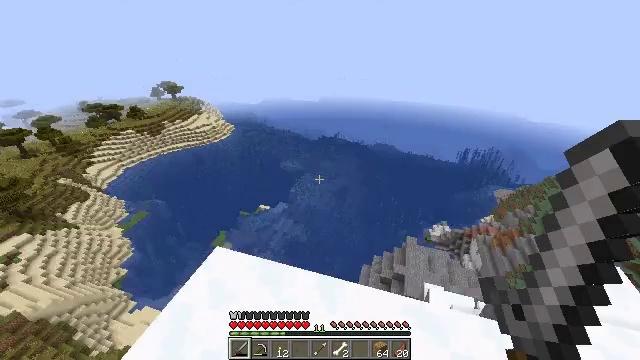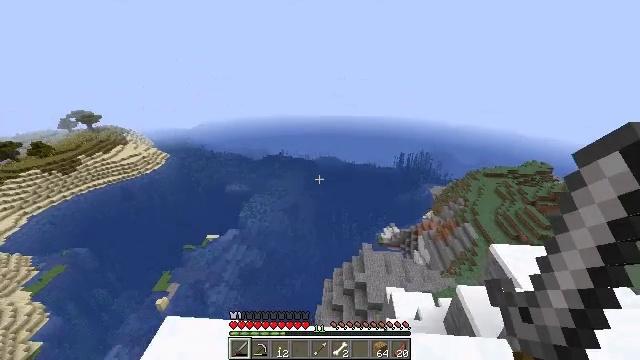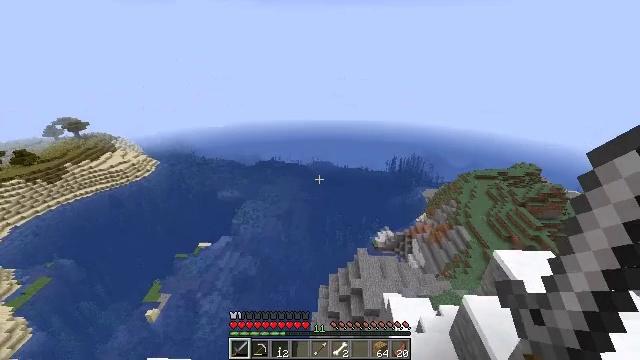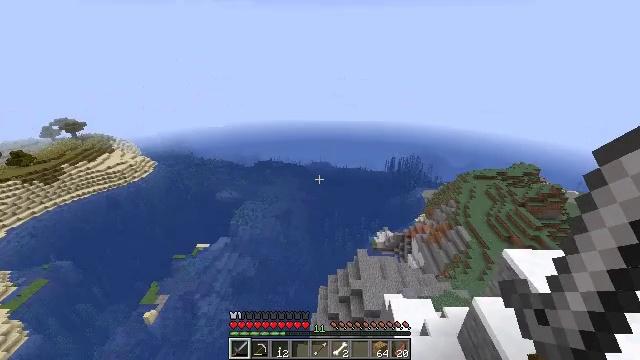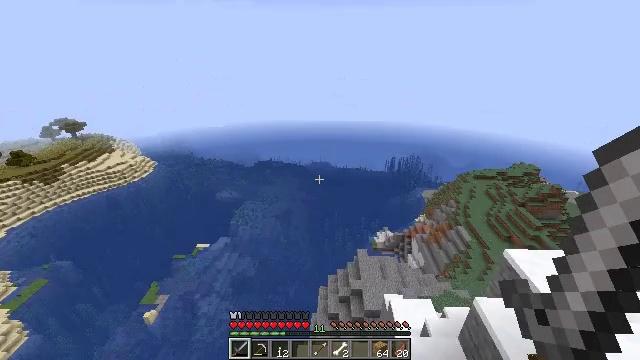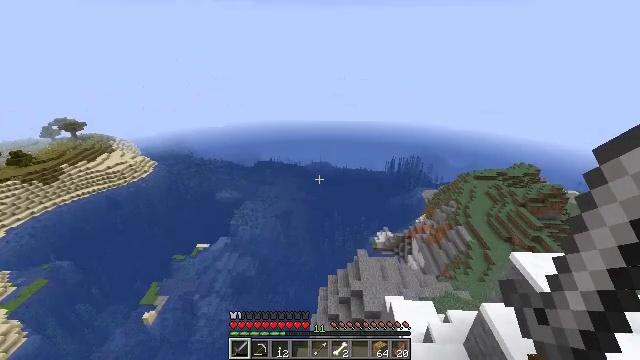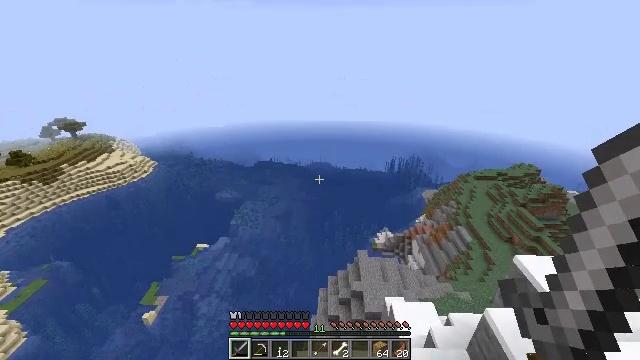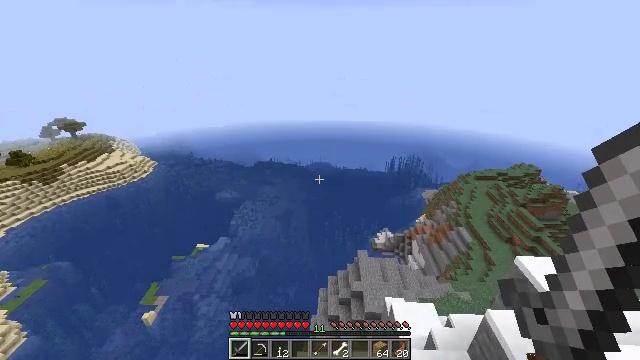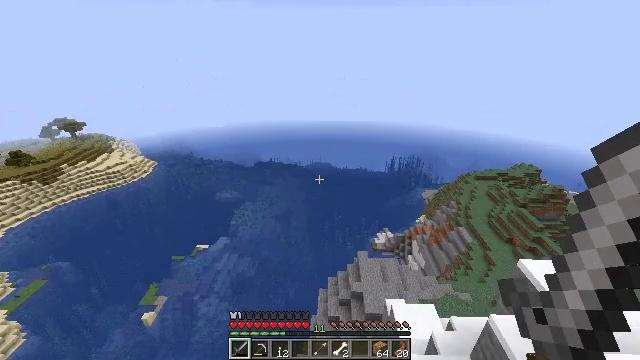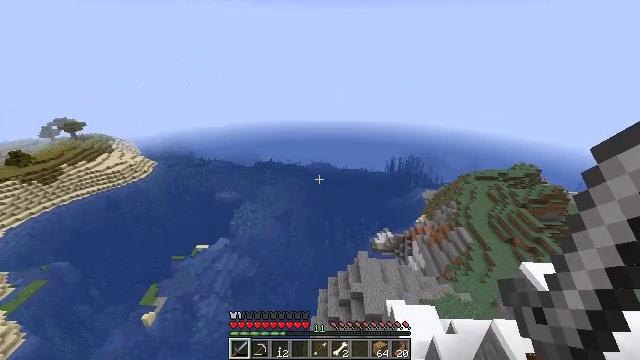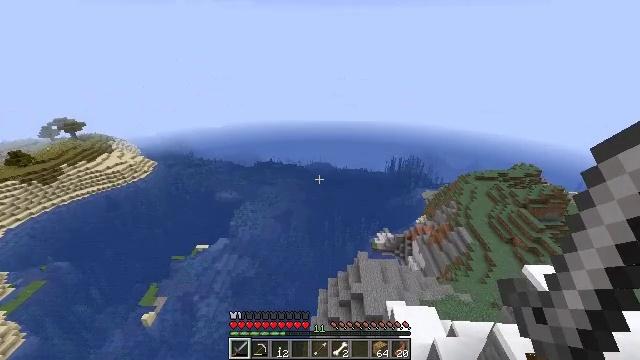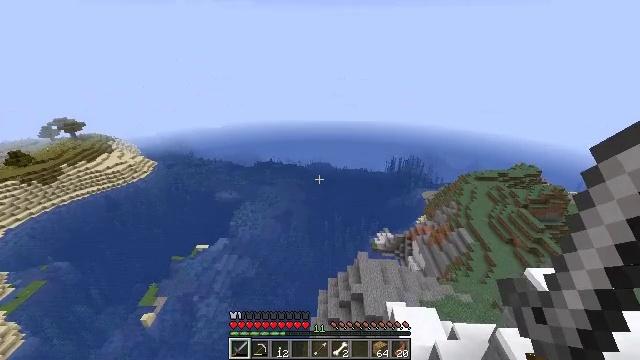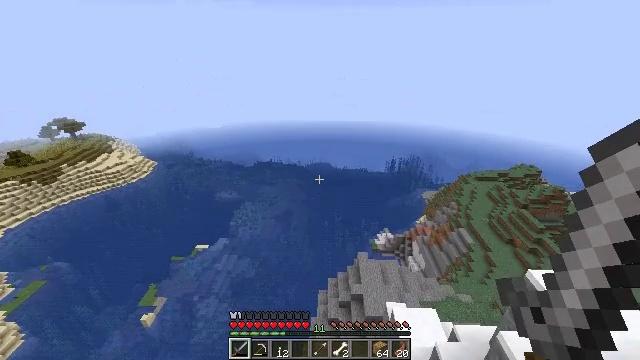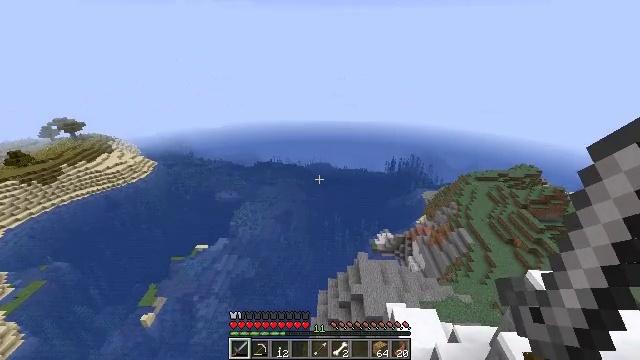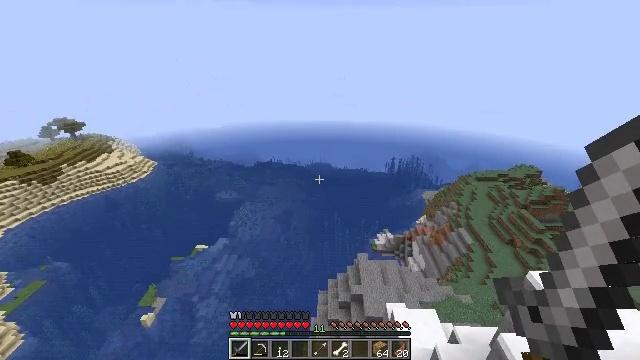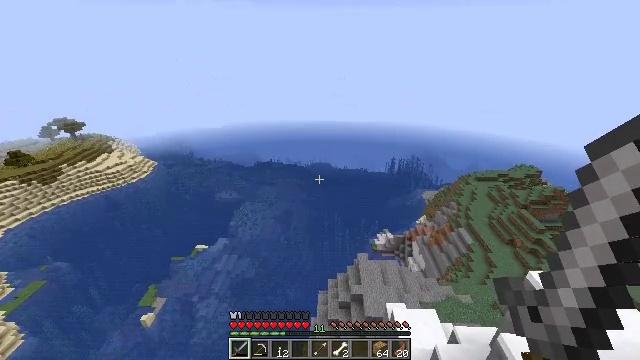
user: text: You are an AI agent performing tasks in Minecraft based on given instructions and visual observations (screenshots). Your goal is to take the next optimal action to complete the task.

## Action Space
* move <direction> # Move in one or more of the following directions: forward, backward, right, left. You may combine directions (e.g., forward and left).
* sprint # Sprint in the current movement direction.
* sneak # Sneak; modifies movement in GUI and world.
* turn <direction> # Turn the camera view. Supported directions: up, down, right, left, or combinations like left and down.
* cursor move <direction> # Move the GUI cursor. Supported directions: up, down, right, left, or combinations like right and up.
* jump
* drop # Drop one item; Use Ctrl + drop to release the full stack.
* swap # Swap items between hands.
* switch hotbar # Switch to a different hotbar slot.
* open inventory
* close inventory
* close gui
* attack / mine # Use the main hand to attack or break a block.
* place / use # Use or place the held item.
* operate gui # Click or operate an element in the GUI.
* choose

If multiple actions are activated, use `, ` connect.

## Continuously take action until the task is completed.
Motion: motion action
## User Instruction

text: Turn raw mutton into cooked mutton in the furnace.
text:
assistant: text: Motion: move forward, sneak, turn right and up
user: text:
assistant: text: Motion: move forward, sneak, turn right and up
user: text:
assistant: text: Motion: move forward, sneak
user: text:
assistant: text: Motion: move forward, sneak
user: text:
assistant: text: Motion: move forward, sneak
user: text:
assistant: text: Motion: move forward, sneak
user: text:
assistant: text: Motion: move forward, sneak
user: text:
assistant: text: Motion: move forward, sneak
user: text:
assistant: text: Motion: move forward, sneak
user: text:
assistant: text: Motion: move forward, sneak
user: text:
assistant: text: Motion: sneak
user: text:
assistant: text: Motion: sneak
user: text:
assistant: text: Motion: sneak
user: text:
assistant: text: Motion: sneak
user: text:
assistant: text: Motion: sneak
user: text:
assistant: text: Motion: sneak
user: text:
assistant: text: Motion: sneak, turn left and down
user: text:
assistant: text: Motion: sneak, turn left and down
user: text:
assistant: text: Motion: sneak, turn left and down
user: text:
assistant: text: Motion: move left, sneak, turn left and down
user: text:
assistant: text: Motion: move left, sneak, turn left
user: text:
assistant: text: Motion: move left, sneak
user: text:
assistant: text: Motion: move left, sneak
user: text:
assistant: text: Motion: move left, sneak
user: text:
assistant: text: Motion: move left, sneak
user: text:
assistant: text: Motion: move left, sneak
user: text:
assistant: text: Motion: move left, sneak
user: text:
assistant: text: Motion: move left, sneak
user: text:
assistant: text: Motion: move left, sneak
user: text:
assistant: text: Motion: move left, sneak